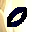
Label: 0